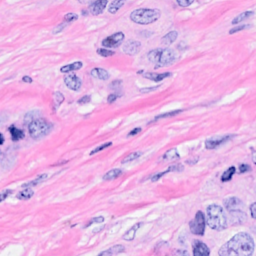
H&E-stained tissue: Breast